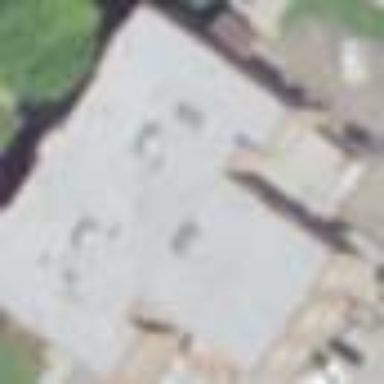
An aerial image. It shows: Commercial building that serves as educational institution.